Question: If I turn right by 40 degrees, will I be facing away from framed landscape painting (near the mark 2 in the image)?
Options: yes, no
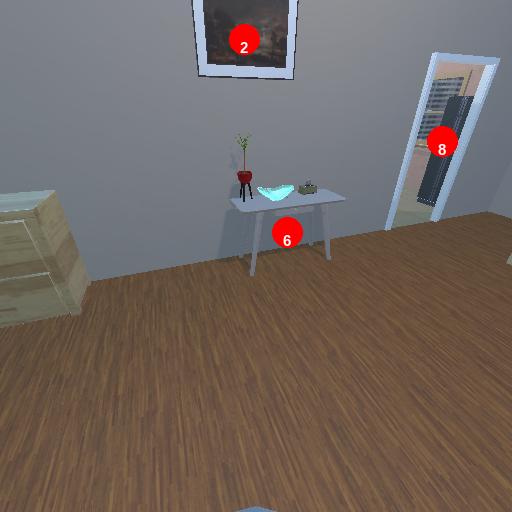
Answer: yes